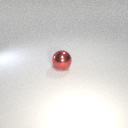
large red metal sphere